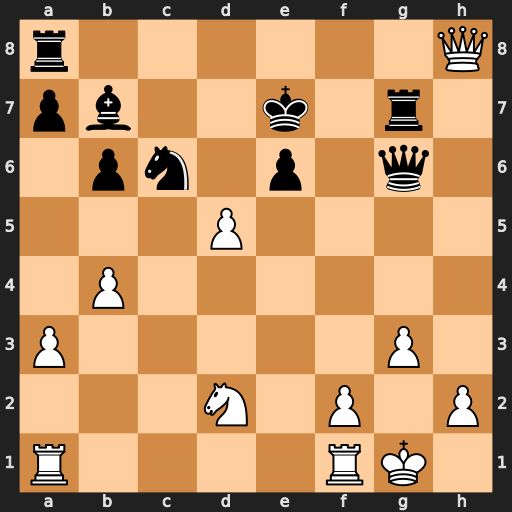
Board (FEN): r6Q/pb2k1r1/1pn1p1q1/3P4/1P6/P5P1/3N1P1P/R4RK1
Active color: w
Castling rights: -
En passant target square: -
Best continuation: Qh4+ Qf6 Qxf6+